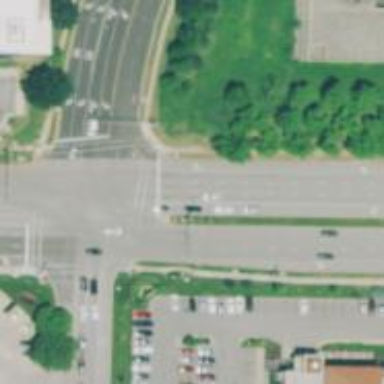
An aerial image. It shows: Solid stop line on the road.